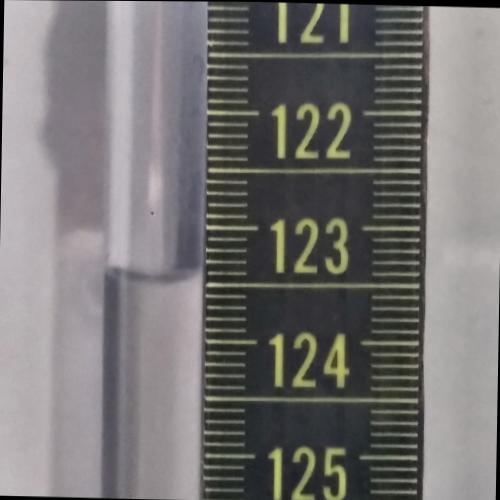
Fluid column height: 123.4 cm